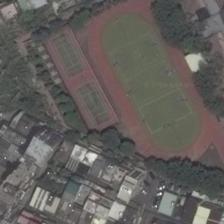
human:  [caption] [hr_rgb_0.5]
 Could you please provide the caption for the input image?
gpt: a piece of buildings is near to a playground with two tennis courts next to it .

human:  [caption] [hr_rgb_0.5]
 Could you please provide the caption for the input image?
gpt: the whole area is divided into two parts by buildings and playground .

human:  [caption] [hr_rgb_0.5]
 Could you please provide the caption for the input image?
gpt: in this triangulr place, baketball courts and tennis courts encircled by lush plants can be seen .

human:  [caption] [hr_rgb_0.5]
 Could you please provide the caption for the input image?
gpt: a playground with two tennis courts next to it is surrounded by some green plants and many buildings .

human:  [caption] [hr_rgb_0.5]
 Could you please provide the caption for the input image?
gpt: a playground with two tennis fields next to it is surrounded by many trees and houses .